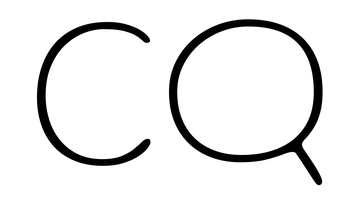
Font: Gluten_Thin